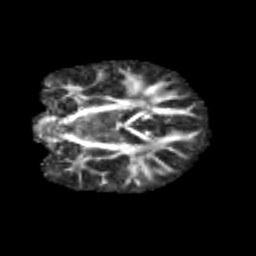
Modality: FA
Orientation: coronal
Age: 9
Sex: male
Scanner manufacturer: siemens
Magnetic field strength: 3 T
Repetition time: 3.8 s
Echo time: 0.07 s